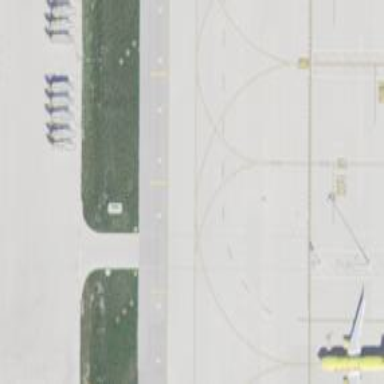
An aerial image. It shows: View of taxiway at the airport.